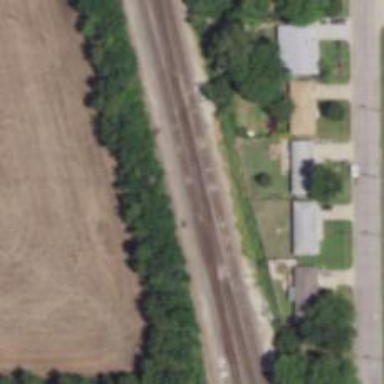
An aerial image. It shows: Railway track.